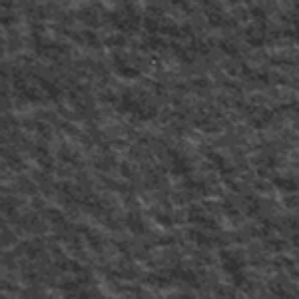
Label: frost